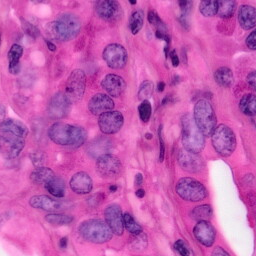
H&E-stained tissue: Pancreatic